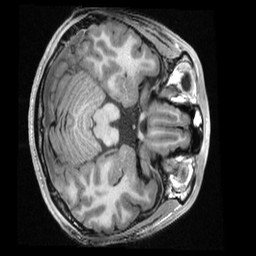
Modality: T1w
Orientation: axial
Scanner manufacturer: ge
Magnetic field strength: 3 T
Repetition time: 0.007716 s
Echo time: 0.002948 s